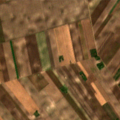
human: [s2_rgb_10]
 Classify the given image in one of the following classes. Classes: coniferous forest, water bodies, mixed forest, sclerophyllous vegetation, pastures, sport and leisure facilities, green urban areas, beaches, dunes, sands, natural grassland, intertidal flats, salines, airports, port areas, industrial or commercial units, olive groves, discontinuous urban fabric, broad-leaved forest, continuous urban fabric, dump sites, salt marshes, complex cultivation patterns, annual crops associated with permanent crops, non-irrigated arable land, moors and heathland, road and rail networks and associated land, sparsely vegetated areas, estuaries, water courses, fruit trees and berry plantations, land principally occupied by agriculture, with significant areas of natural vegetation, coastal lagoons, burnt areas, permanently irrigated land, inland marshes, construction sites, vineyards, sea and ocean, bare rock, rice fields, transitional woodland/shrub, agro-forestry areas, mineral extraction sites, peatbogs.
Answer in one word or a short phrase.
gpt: non-irrigated arable land